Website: ulta-beauty
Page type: billing-address
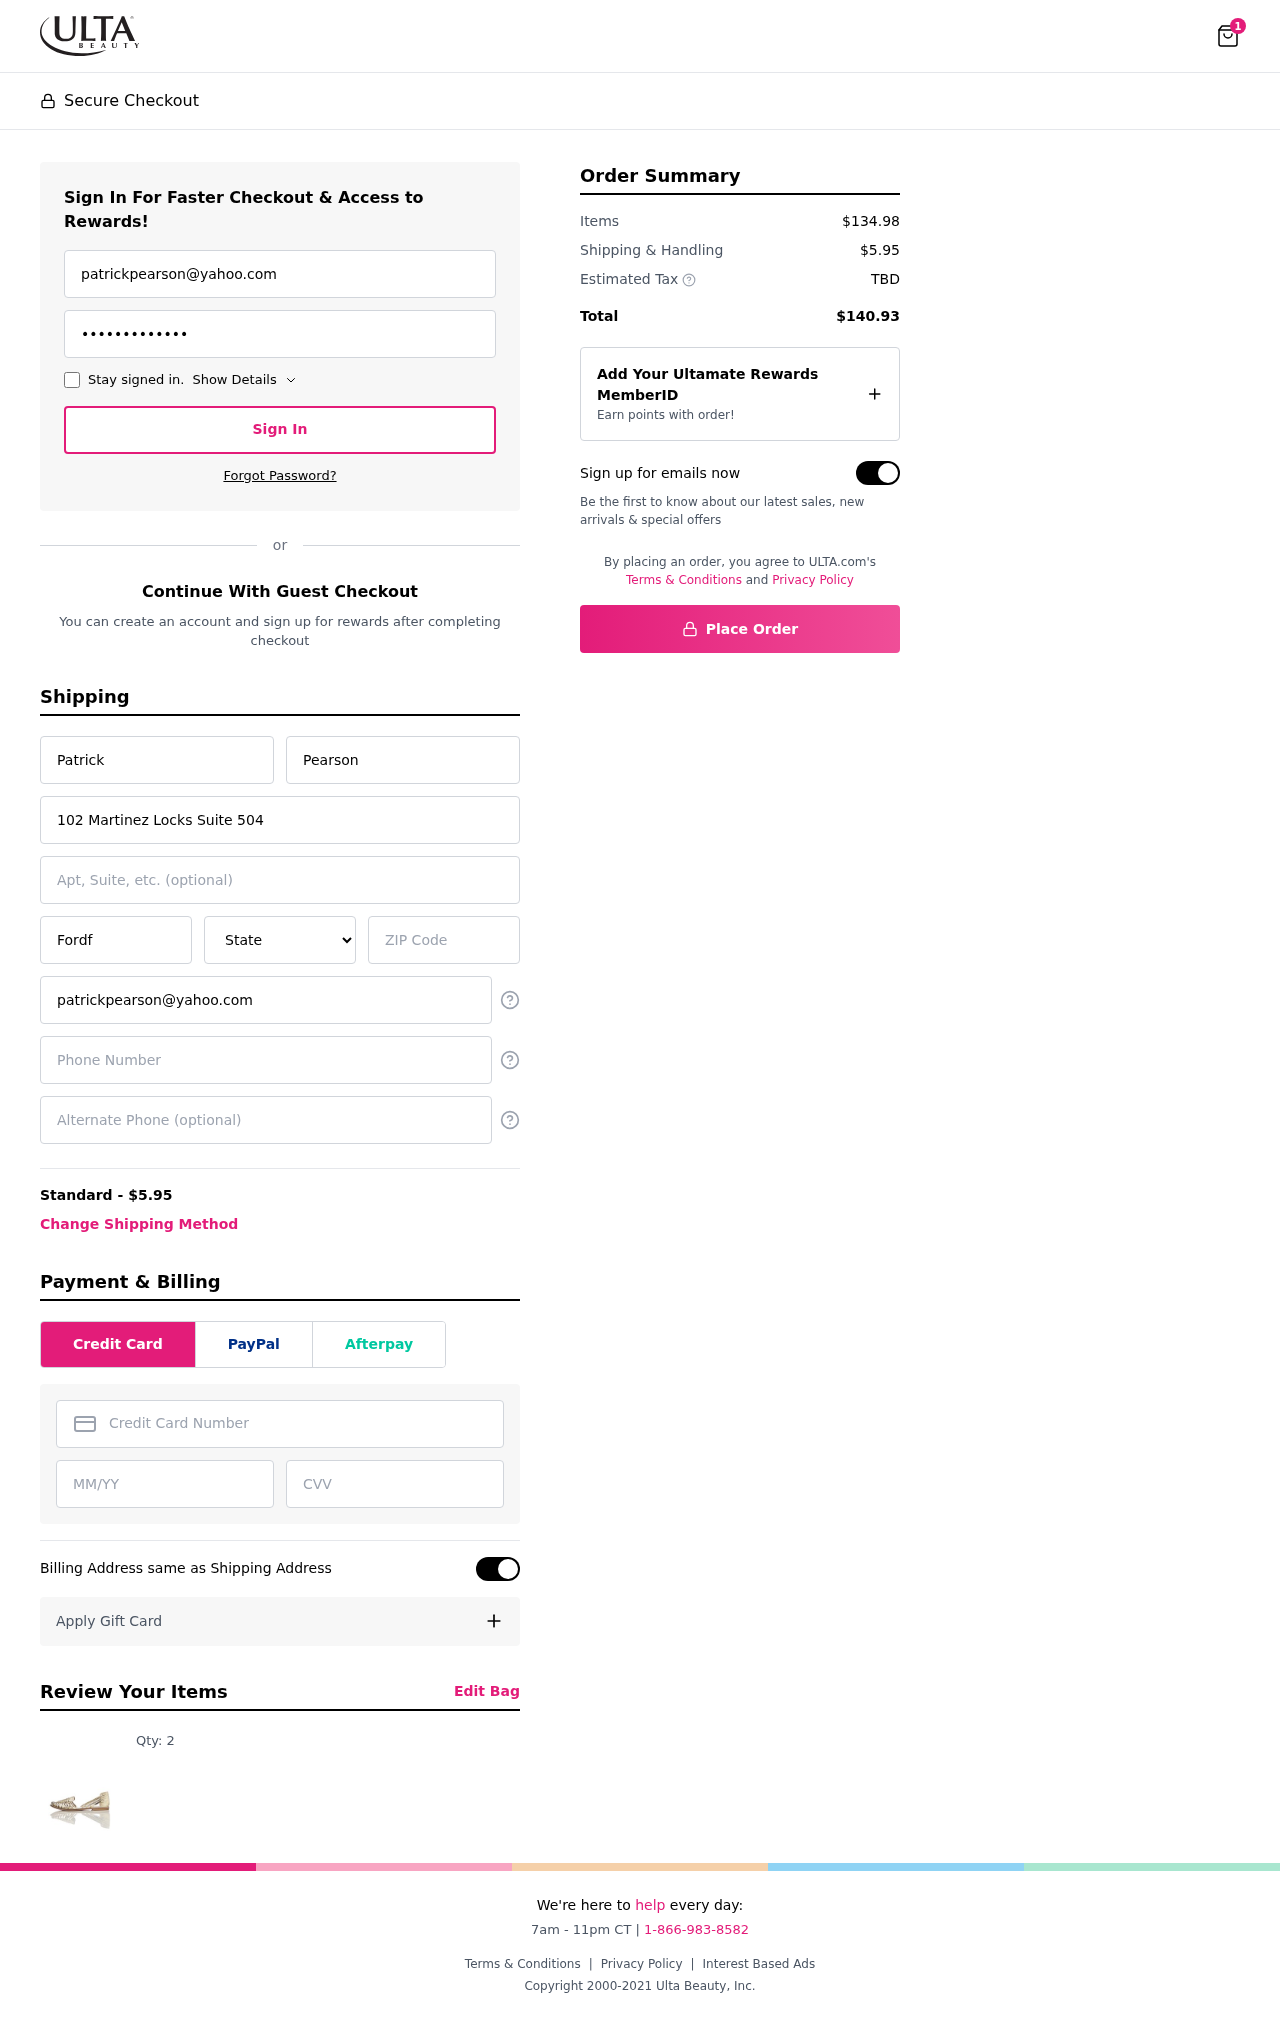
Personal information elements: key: PII_STATE
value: Montana
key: PII_EMAIL
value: patrickpearson@yahoo.com
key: PII_FIRSTNAME
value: Patrick
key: PII_LASTNAME
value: Pearson
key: PII_STREET
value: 102 Martinez Locks Suite 504
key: PII_CITY
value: Fordfurt
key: PII_POSTCODE
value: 65391
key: PII_PHONE
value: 5409425754
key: PII_ALT_PHONE
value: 7424044425
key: PII_CARD_NUMBER
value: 6592 0117 5517 6177
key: PII_CARD_EXPIRY
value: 03/29
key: PII_CARD_CVV
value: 171
Product elements: key: PRODUCT1_QUANTITY
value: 2
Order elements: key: ORDER_NUM_ITEMS
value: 1
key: ORDER_SHIPPING_COST
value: $5.95
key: ORDER_SUBTOTAL
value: $134.98
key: ORDER_TOTAL
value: $140.93